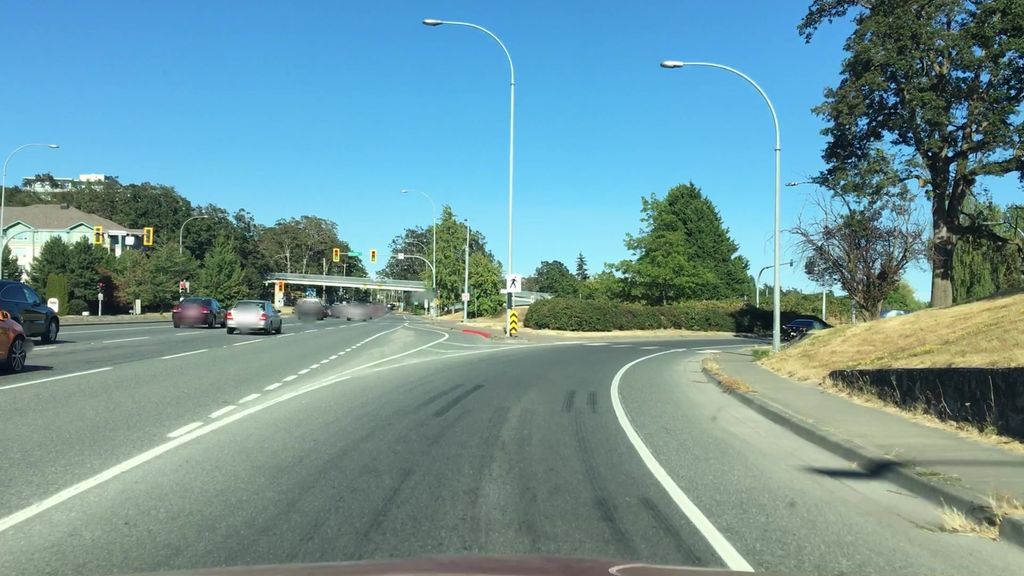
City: victoria